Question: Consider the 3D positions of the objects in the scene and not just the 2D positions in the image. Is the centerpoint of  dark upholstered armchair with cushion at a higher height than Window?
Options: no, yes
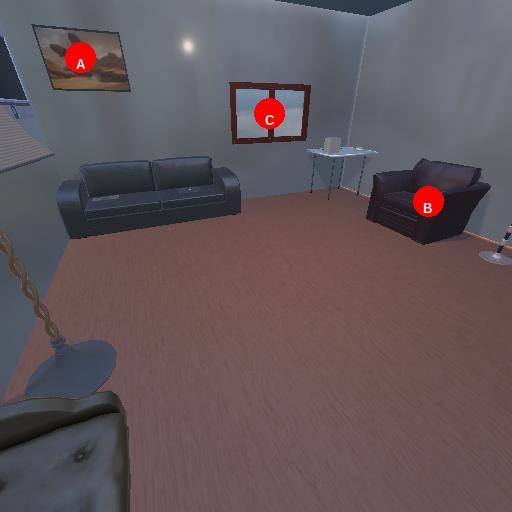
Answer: no